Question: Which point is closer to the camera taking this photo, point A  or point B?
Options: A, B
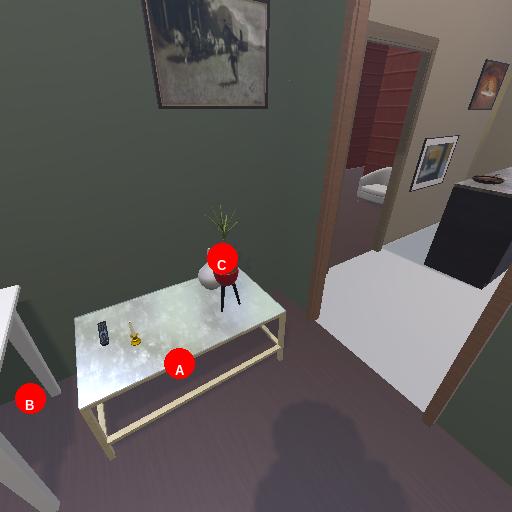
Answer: A